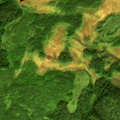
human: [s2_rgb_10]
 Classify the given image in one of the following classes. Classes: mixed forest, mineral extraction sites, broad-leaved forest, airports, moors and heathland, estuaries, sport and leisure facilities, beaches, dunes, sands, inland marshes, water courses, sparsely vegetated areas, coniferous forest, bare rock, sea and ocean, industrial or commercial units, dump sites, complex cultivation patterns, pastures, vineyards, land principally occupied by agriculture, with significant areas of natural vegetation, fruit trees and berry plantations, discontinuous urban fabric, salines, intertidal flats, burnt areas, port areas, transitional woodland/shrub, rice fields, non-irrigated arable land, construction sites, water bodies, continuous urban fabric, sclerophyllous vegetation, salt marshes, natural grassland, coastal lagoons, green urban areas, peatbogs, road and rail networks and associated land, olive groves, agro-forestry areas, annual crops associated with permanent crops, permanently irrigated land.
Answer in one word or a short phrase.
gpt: coniferous forest, transitional woodland/shrub, peatbogs